Chest X-ray. View position: AP
Patient age: 52
Patient sex: F
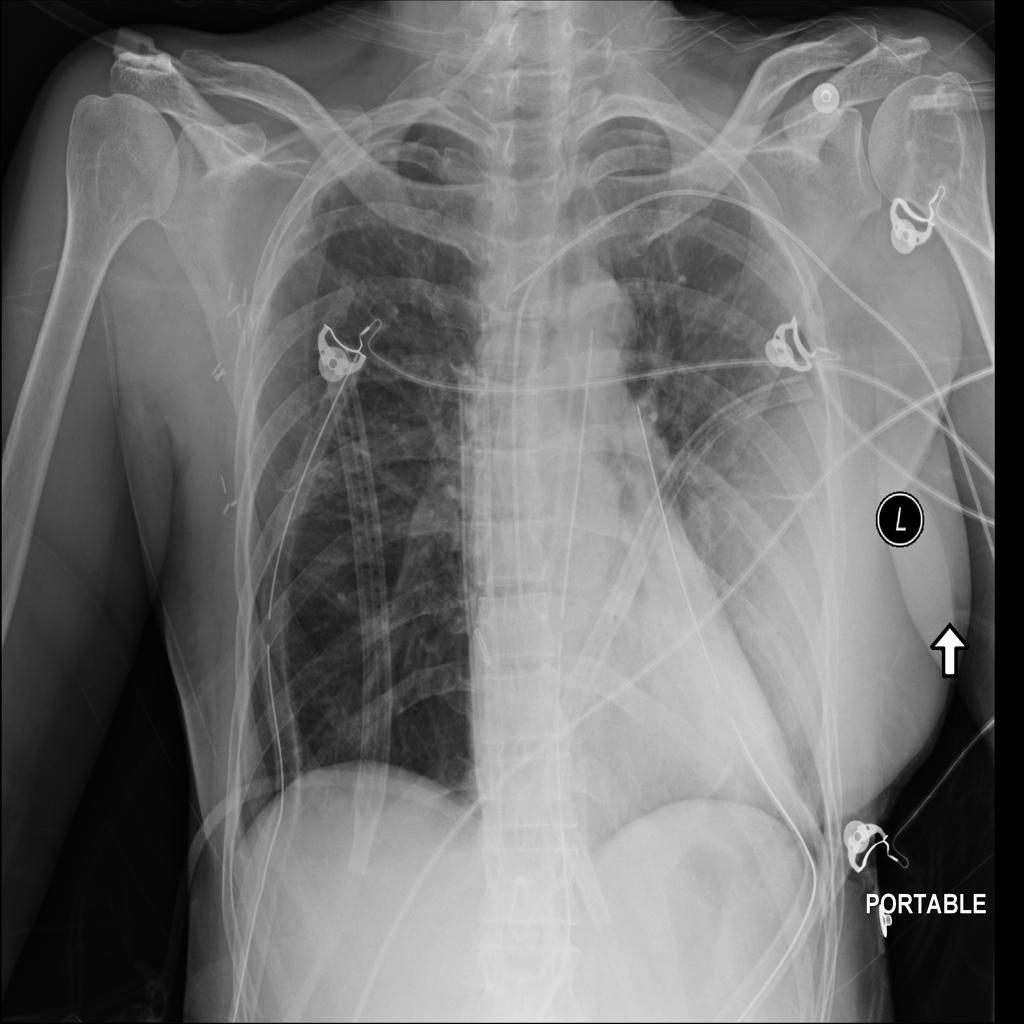
Finding: Pneumothorax